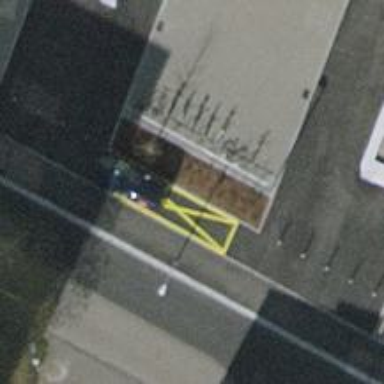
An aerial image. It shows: Bicycle parking area with wall loops for securing bikes.